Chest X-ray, PA view. Patient: 53 years old, sex M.
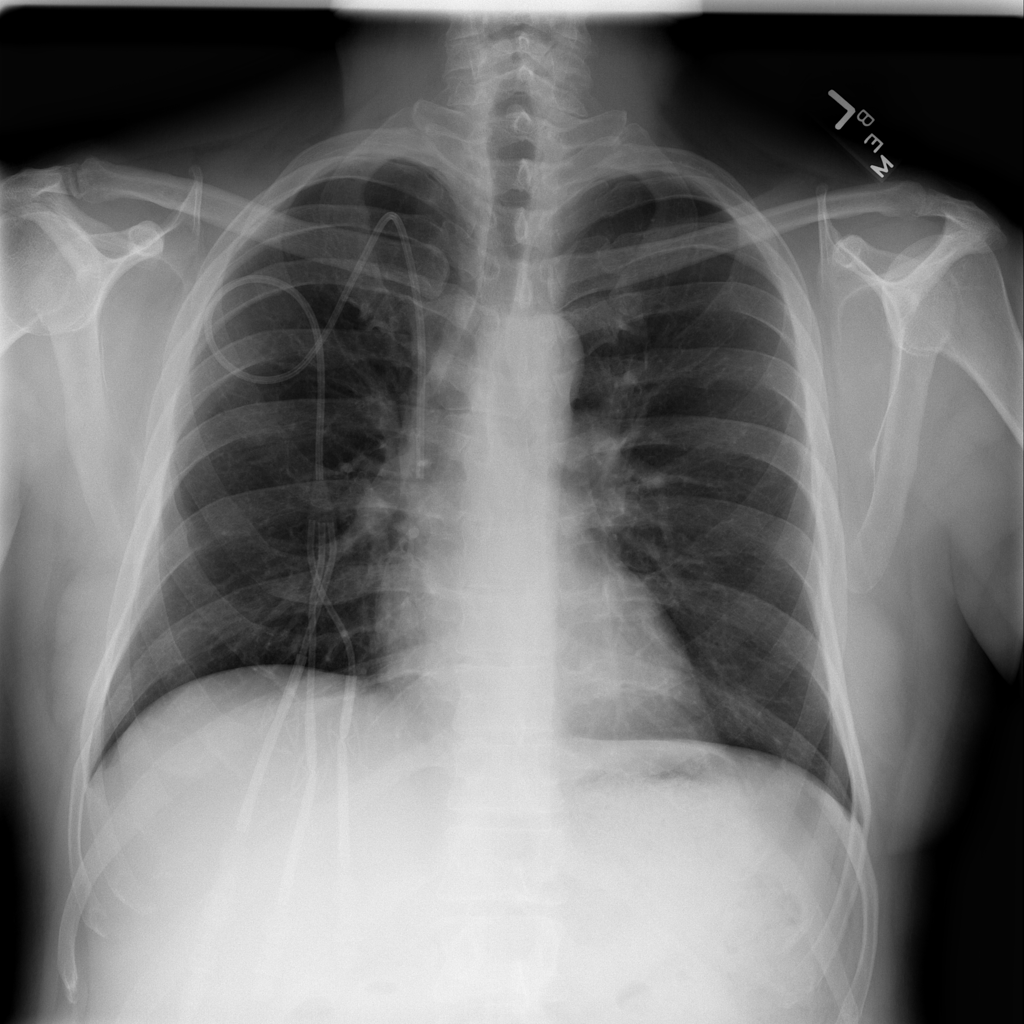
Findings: No Finding